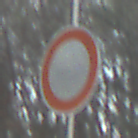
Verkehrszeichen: VerbotFahrzeugeAllerArt
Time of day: SunriseSunset
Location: Outdoor (Nature)
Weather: Clear
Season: Winter
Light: Natural